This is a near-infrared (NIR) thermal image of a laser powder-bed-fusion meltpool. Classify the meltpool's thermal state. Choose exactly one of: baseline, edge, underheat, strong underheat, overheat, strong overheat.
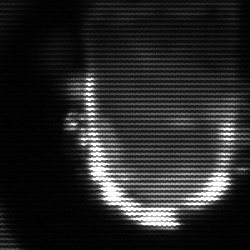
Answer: baseline